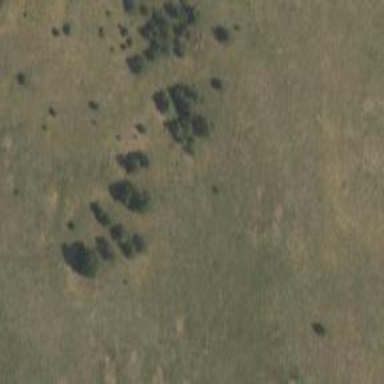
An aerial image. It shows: Woodland area filled with evergreen needle-leaved trees.